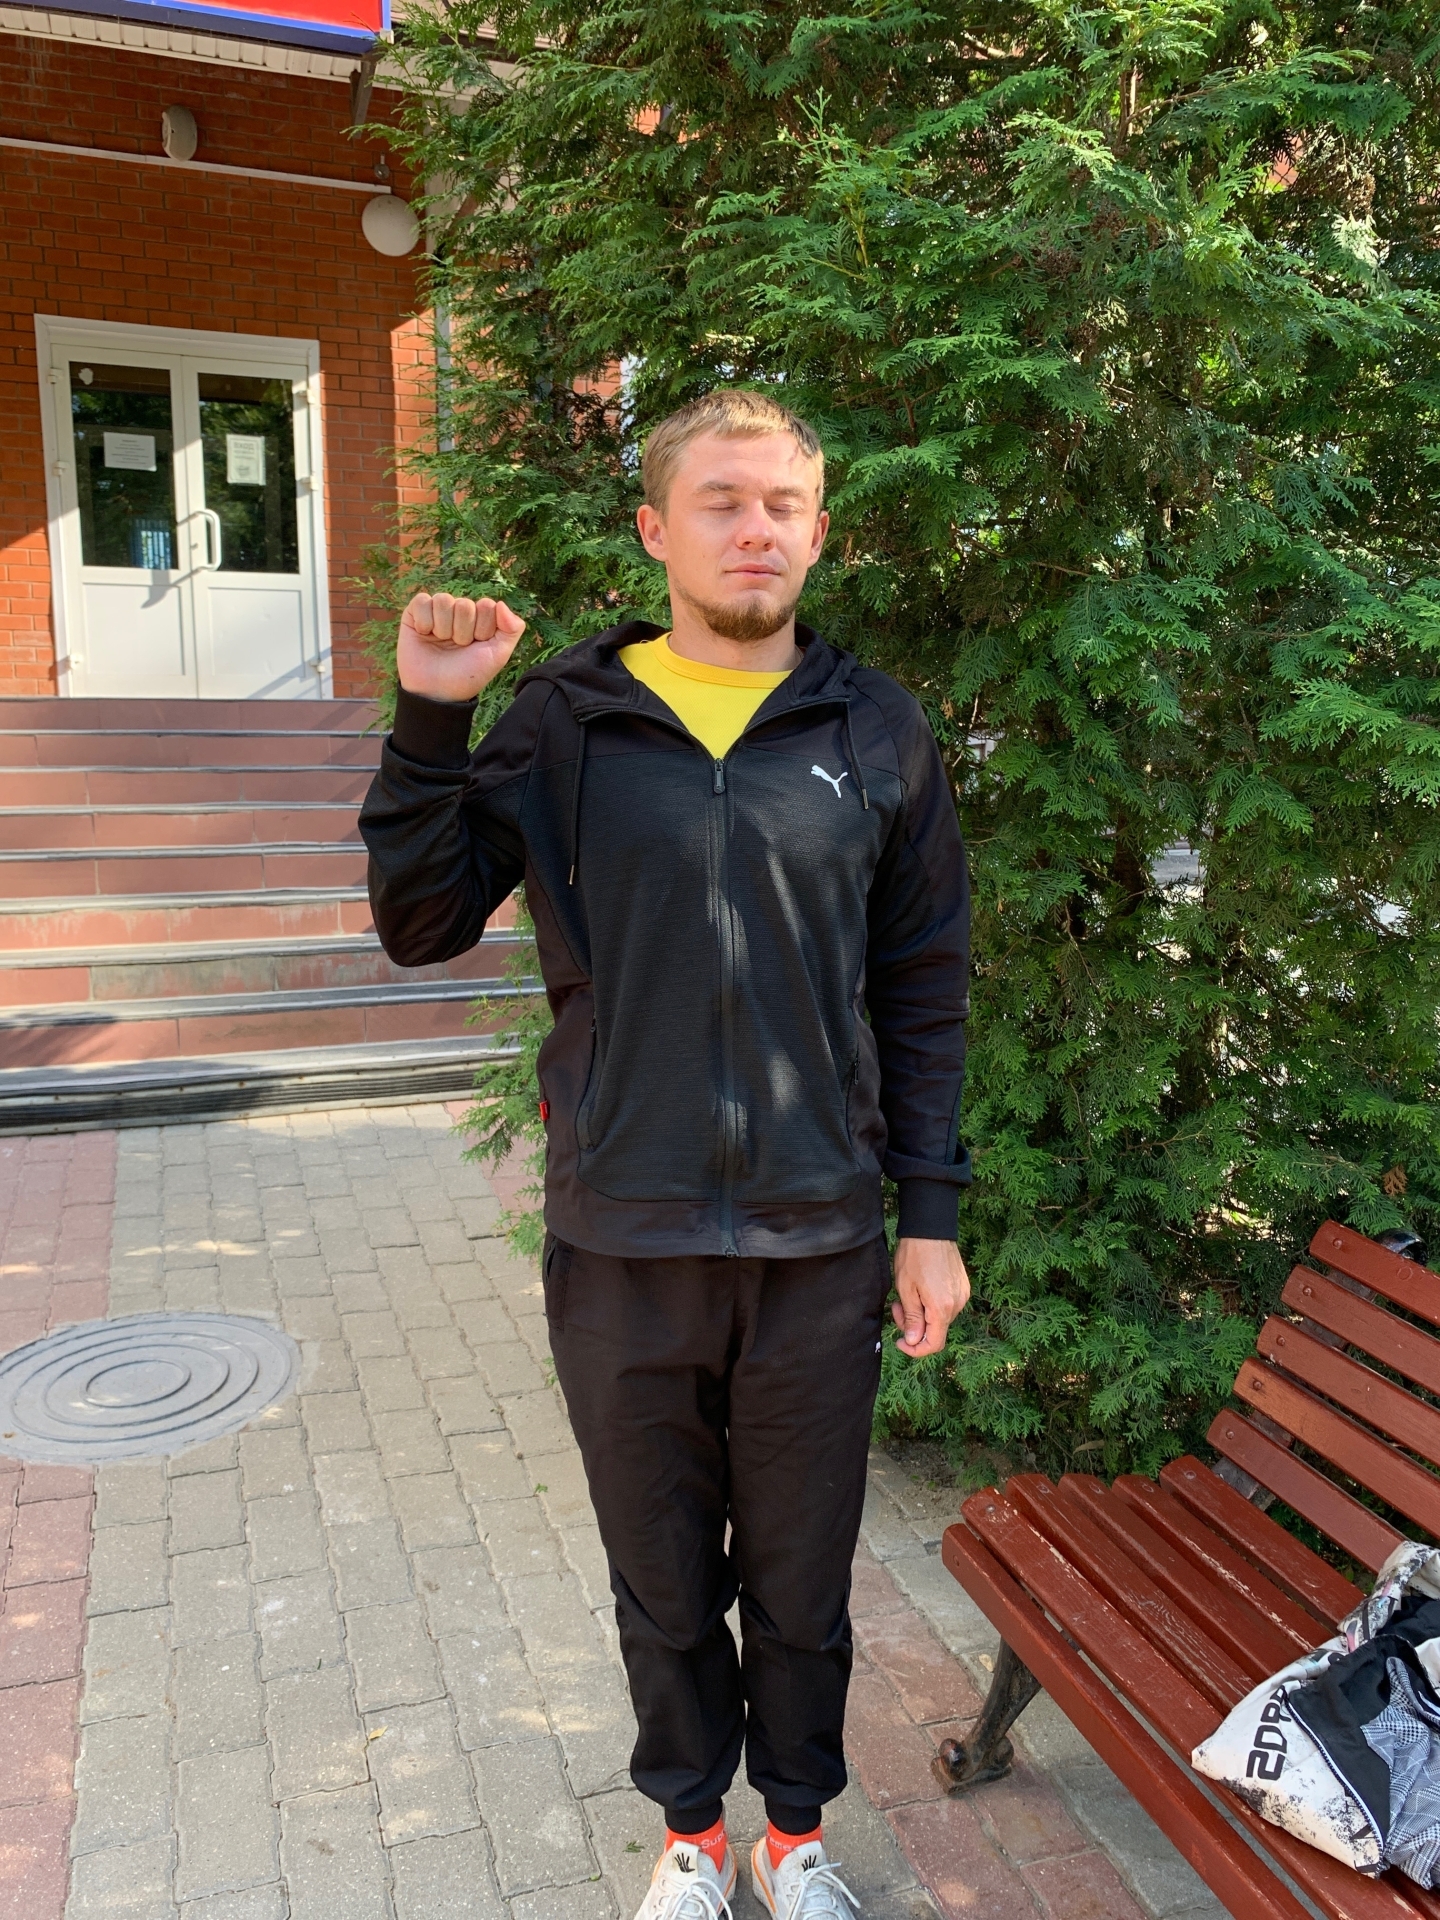
Label: clear